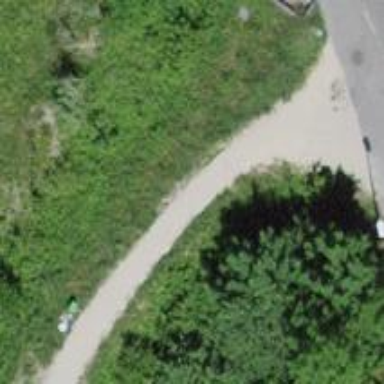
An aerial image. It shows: Compacted path with excellent trail visibility.